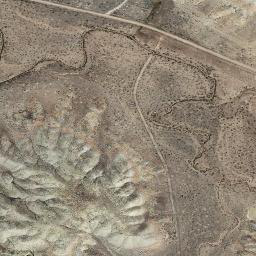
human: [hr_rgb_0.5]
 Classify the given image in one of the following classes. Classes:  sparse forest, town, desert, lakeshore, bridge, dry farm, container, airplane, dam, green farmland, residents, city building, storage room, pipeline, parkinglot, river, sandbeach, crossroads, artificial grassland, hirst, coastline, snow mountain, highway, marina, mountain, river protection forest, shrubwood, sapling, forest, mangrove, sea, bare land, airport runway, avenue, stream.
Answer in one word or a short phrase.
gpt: mountain